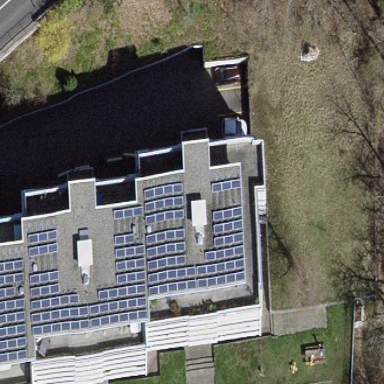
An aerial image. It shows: Solar power generator utilizing photovoltaic technology with solar photovoltaic panels.